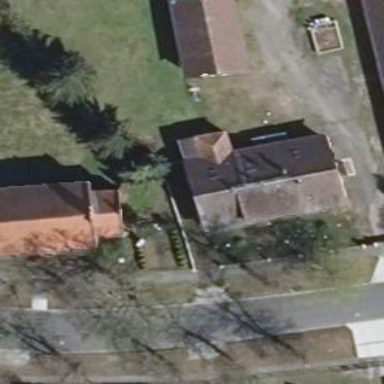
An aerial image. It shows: Gabled house with the roof oriented along the building.